Question:
I'd like, for each commercial, identified here by a code, to get the number of bills (in French: facture) being associated with him.
For example, here, with this part of the database, I'd like to have something like that: R08: 22; R087: 19; R11 : 3; R00 : 3; R062: 1; R026: 1;
A commercial code starts with a 'R' followed by a few digits and if the bill is associated with more than one commercial, a '|' separates the codes. By the way, most of the bills are associated with only one commercial.
My problem is to do that only with SQL.
if it's too complicated, I'll do it with PHP.
I hope my question is understandable and that you'll know how to help me.
An other example of data:
'''
R015 <PHONE>
R012 <PHONE>
R012|R038 <PHONE>
R015|R012 <PHONE>
R005 <PHONE>
'''
I'd like a query that returns:
'''
R005 1
R038 1
R015 2
R012 3
'''
actually, I would like a query that counts the number of occurrences of each code.
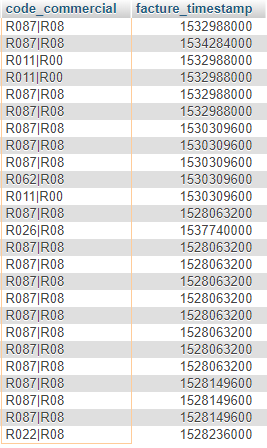
Answer: If you have at most two codes (as in your sample data), then you can use 'substring_index()':
'''
select code, count(*)
from ((select substring_index(code_commercial, '|', 1) as code
from t
) union all
(select substring_index(code_commercial, '|', -1)
from t
where code_commercial like '%|%'
)
) c
group by code;
'''
The more important point is that your data model is really, really, really bad. You should be fixing it. SQL is not designed to store multiple values in a single column -- or to use strings to store this type of data.
You want a junction table, with separate rows for each code. Then your query would be easier to write and run faster.